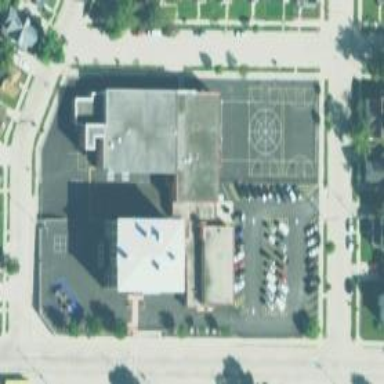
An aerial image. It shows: School building.